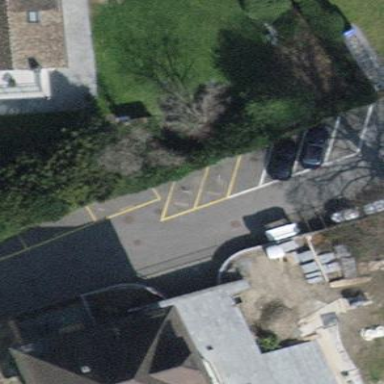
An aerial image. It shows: Parking area with surface.